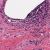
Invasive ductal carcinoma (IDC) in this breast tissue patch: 1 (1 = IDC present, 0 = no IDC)